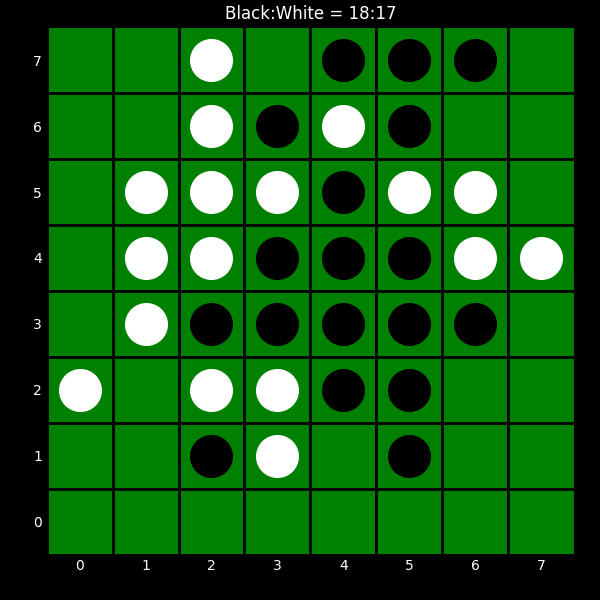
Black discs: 18
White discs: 17